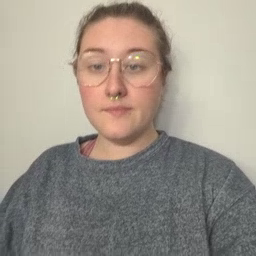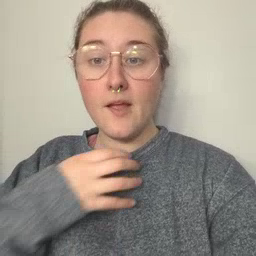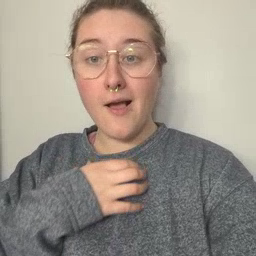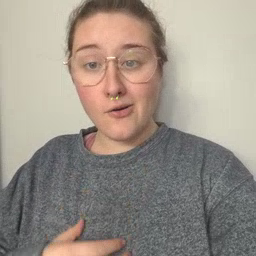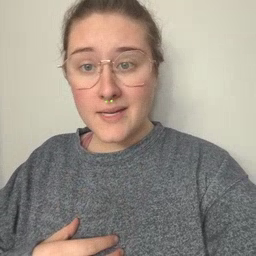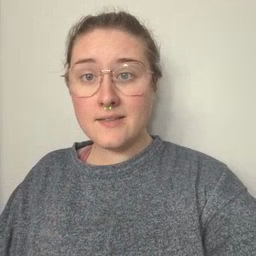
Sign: hungry